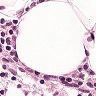
Metastatic tissue present: no